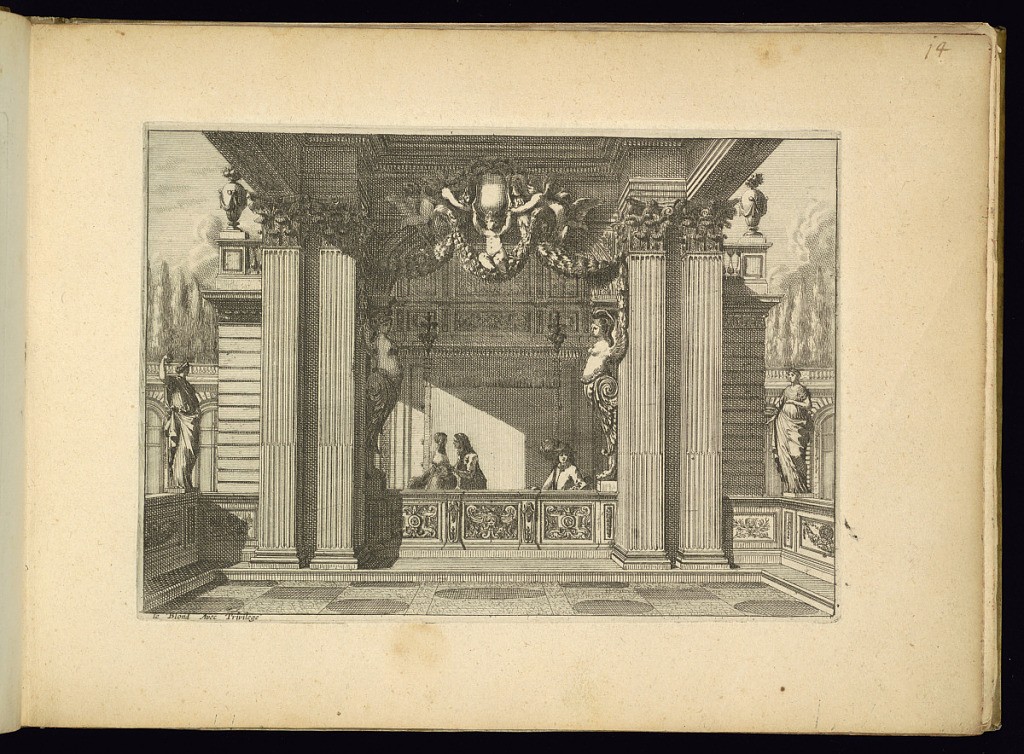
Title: Alcove and Terrace Design
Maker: Jean Le Pautre, French, 1618–1682
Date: ca. 1651
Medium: Etching on laid paper
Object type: Print
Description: Design for an exterior alcove and terrace. An arch supported by squared fluted pilasters with Corinthian capitals, above a central cartouche with putti and festoons of flowers. Balustrades, sculptural figures, and vases. An exterior wall in the background with windows and a rooftop balustrade. In the foreground three figures and possibly a bed. Trees in the far background. The plate is signed.